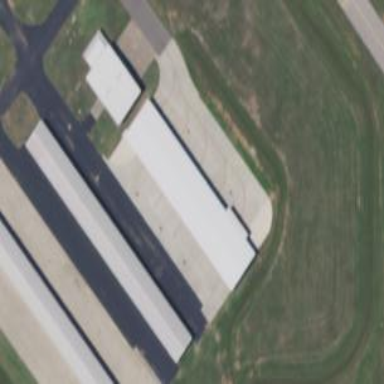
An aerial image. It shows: Hangar building at airport.